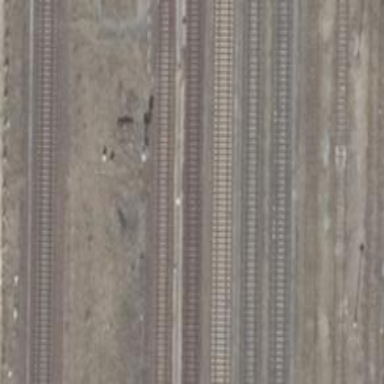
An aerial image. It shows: Railway signal.